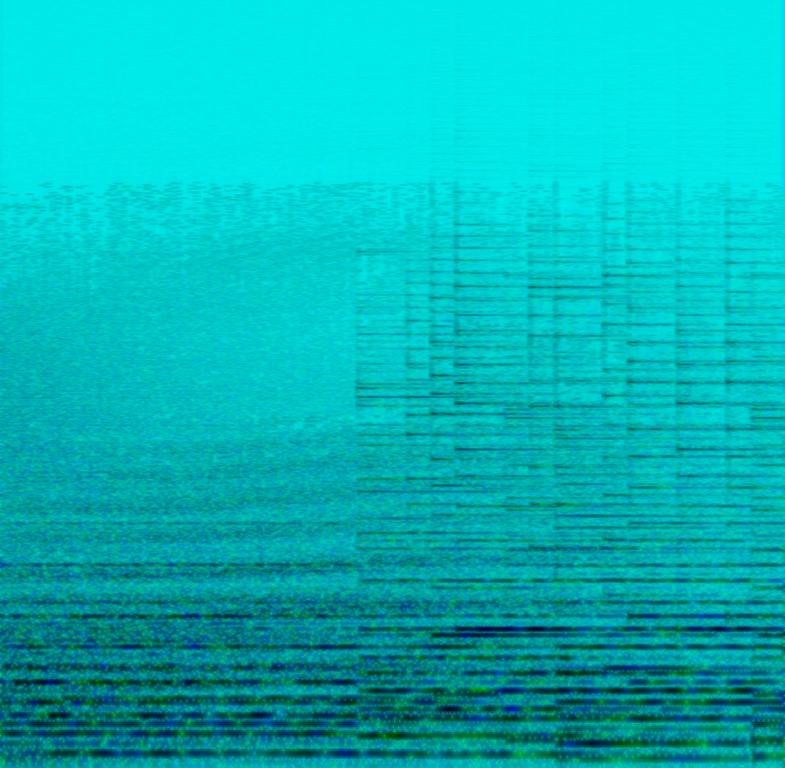
The song is an instrumental. The song is medium tempo with keyboard harmony, string section harmony, piano playing melody and a poignant new age influence to the music. The song is emotional and ethereal in nature.